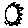
Label: sun